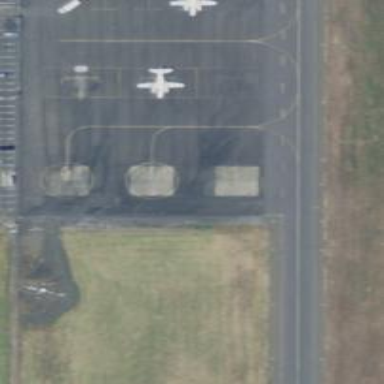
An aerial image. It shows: View of taxiway at the airport.